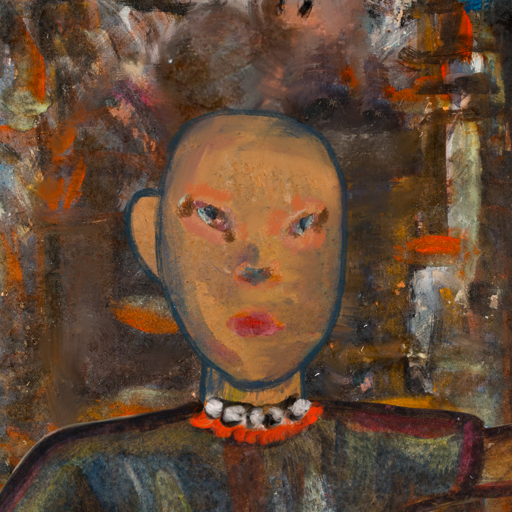
Background: GypsyQueen, Head And Neck Front: In_The_Sun, Face Front: Boggyland, Bust: Mosgoul, Hair Front: Blank, Head Accessory: Blank, Second Necklace: Blank, Necklace: An_Impression, Baby: Blank